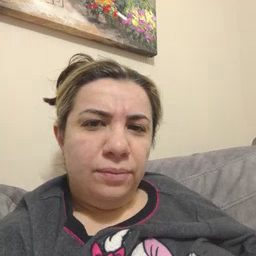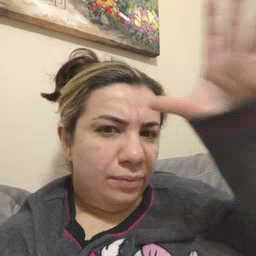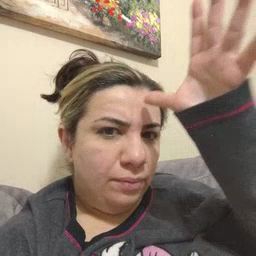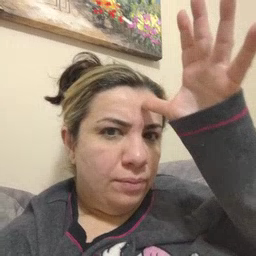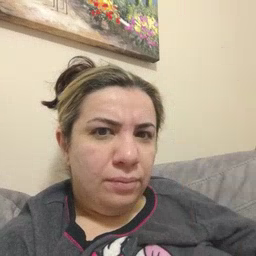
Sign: dad